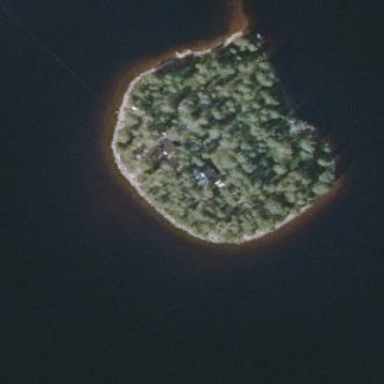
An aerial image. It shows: Islet.